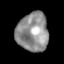
Tissue: skin
Cell type: Epithelial cells
Senescence score: 0.7777
Nuclear area (px): 1196
Mean DAPI intensity: 144.657